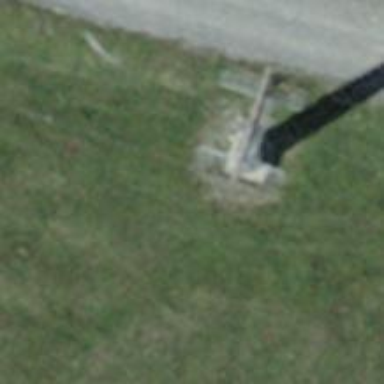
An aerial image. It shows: Pylon for aerialway.